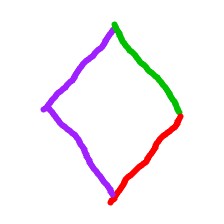
Shape: rhombus